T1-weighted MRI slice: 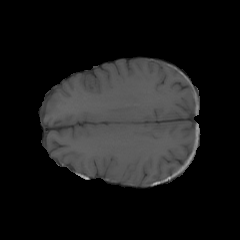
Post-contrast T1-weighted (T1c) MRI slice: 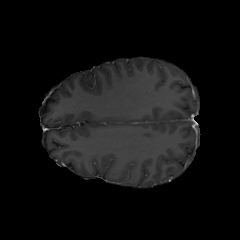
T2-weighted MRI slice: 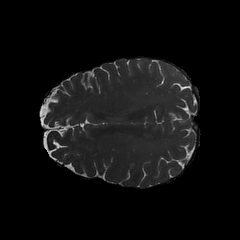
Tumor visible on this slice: no